Question: I have a Parent 'FragmentActivity' with a main view where I do 'FragmentTransactions' and periodically switch views. But one particular view (a 'Fragment') is animated and slide in from right side of screen. I would like the view to be above (or on top of) the ActionBar.
The best example is taken from the app WunderList. Here is a screenshot.

Their app ALSO slides in and animates and this is exact functionality I am trying to duplicate. Can you do this with a 'Fragment'? Or is this probably a new 'Activity'?
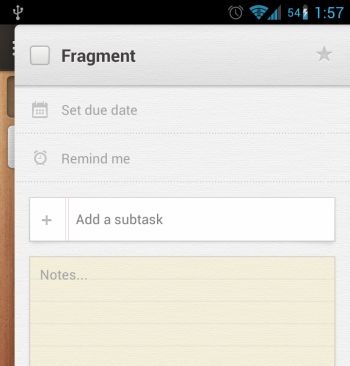
Answer: You can do it the way you want (with or without Fragments). As answered in the other post, we've released a library that makes the sliding layer work for you (just drop it in your xml as a normal container and put whatever you need inside).
That said, the remaining issue is more related to the ActionBar being at the top or bottom layer and that has more to do with the place that it takes in your app. In the end you'll have to play around with the indices of your views and the ActionBar within their container.
For instance we did our own ActionBar which made it easier to play around and decide who goes on top and underneath, but as said it shouldn't be too much of a big deal even with the native one or Sherlock ones.
Can you post a picture of what you want to achieve?